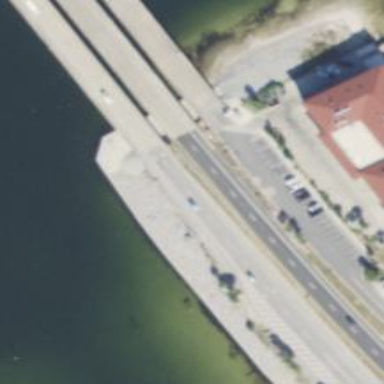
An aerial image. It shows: Secondary road with bridge.